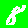
Digit: 8